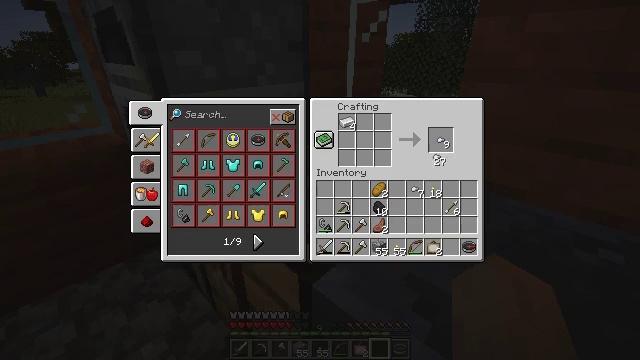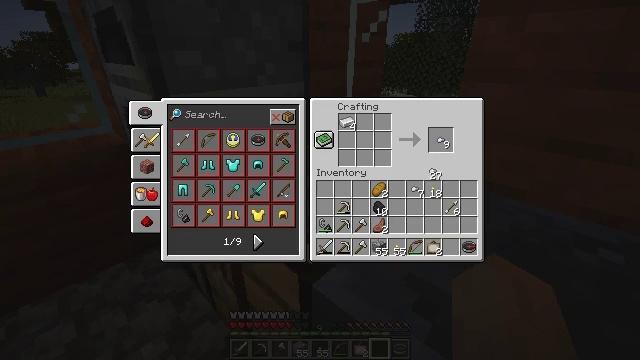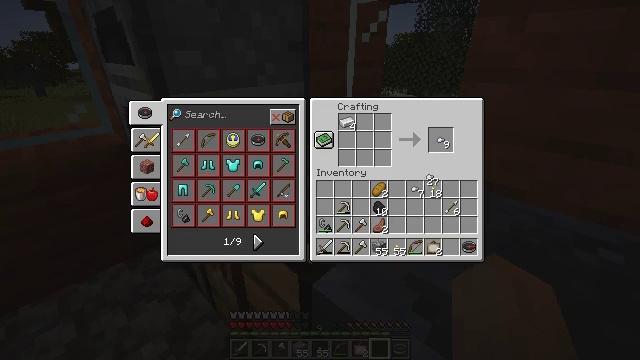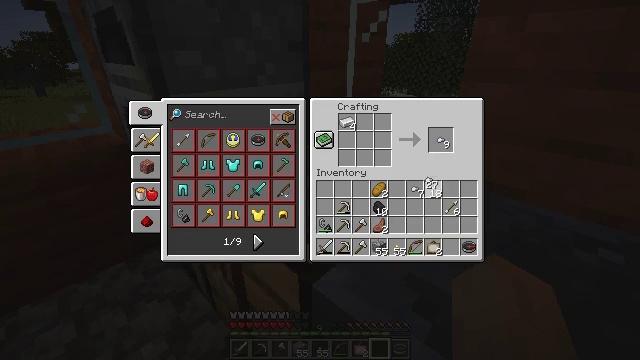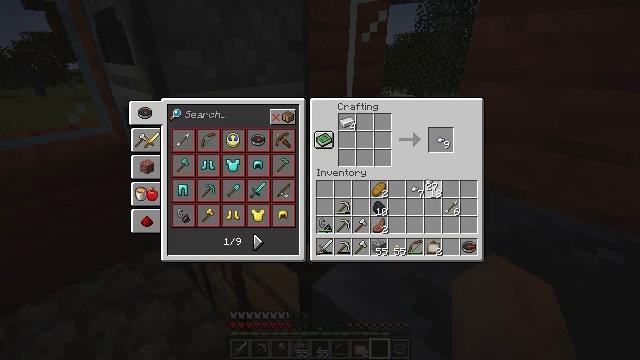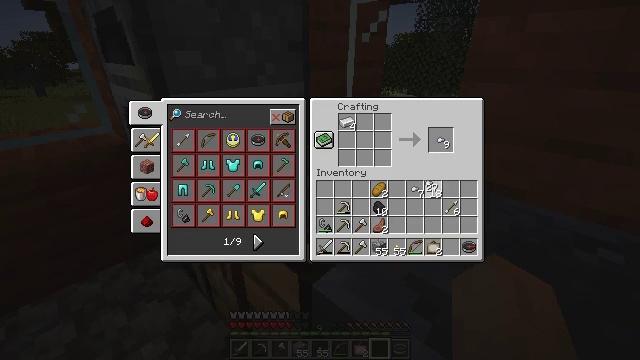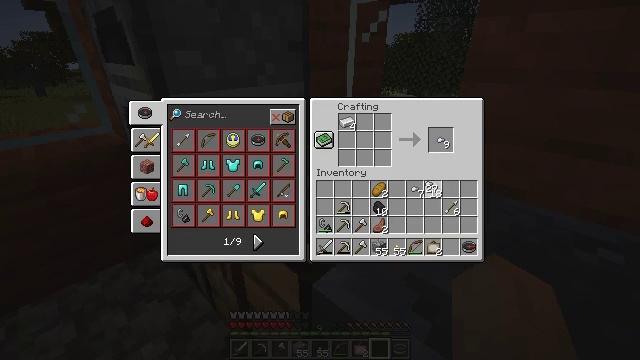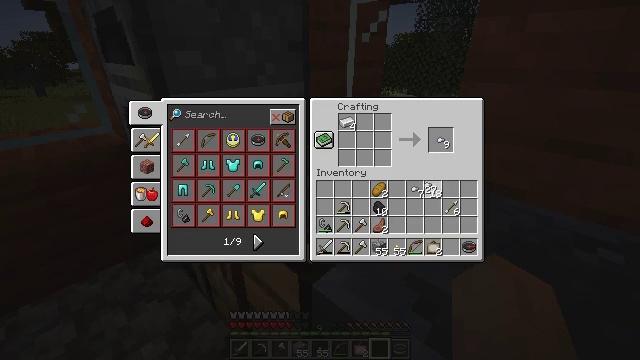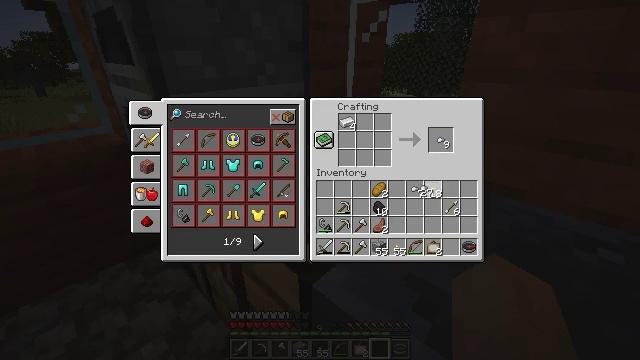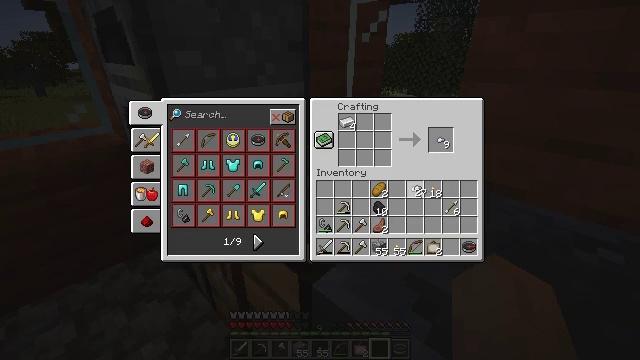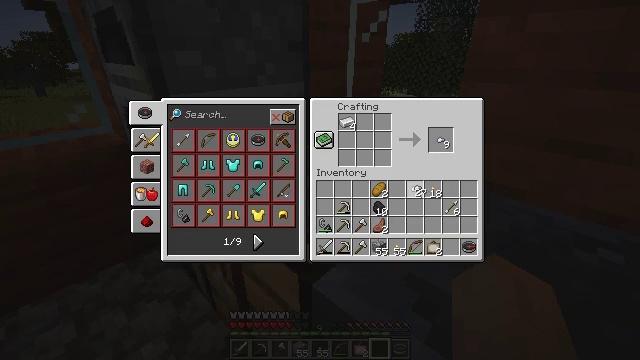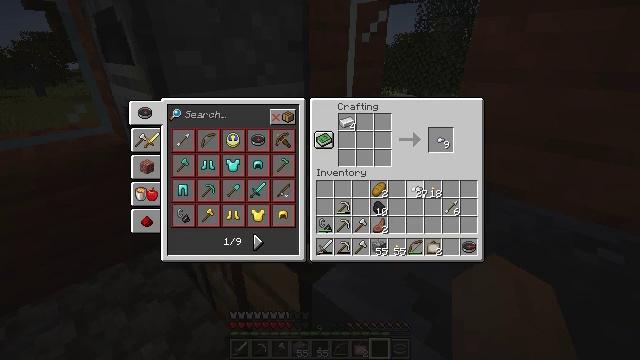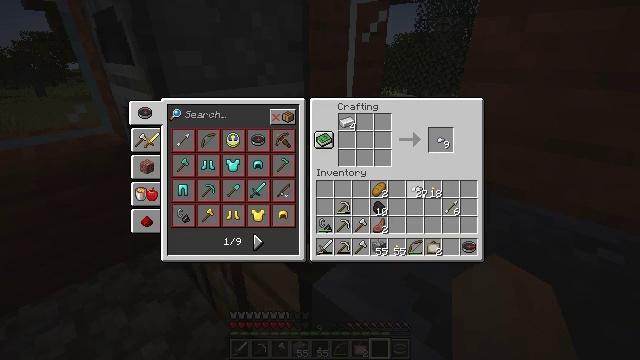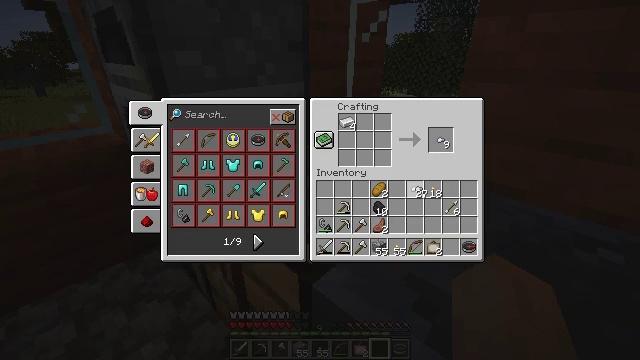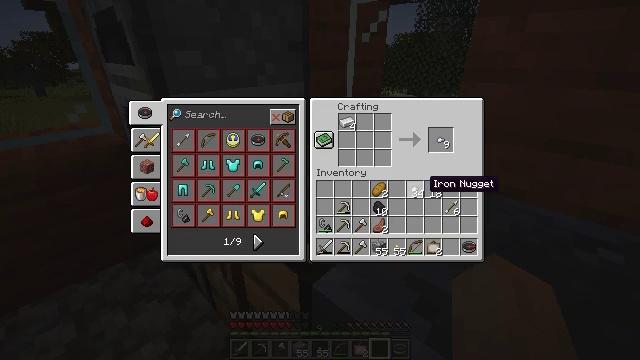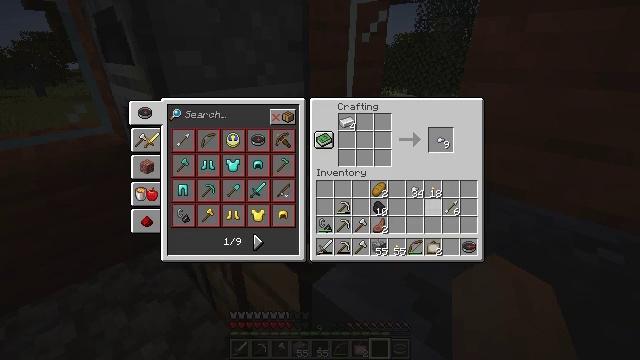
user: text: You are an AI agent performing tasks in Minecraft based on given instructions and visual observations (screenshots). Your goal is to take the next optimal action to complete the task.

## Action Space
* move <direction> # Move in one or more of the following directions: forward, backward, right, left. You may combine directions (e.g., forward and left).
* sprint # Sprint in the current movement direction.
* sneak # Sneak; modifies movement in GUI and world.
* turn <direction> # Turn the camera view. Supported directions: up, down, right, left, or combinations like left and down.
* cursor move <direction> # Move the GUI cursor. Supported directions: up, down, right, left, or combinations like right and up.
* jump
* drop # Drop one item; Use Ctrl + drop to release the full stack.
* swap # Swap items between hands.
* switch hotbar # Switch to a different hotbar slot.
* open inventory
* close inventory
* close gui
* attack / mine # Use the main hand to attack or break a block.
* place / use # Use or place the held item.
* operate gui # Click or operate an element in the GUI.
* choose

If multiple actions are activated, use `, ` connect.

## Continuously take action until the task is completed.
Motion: motion action
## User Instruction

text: Craft a lantern from iron nuggets and a torch.
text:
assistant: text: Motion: turn down
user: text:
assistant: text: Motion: no_op
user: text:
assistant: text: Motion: no_op
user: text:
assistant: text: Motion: no_op
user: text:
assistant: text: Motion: no_op
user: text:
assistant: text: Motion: no_op
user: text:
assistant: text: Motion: no_op
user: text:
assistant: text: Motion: no_op
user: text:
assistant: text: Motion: no_op
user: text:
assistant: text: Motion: no_op
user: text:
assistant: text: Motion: attack / mine
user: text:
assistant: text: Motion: attack / mine
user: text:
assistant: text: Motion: attack / mine
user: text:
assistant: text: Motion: no_op
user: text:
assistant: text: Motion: turn down
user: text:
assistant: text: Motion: turn down
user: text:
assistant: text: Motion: turn down
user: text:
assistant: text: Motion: no_op
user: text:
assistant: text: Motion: no_op
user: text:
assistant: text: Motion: no_op
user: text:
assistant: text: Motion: turn left
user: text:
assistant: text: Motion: turn left
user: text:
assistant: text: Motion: turn left and up
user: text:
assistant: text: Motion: turn left
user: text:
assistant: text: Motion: turn left and up
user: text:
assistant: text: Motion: turn left and up
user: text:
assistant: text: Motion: turn left and up
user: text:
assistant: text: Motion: turn left
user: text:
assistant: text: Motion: no_op
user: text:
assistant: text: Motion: turn down